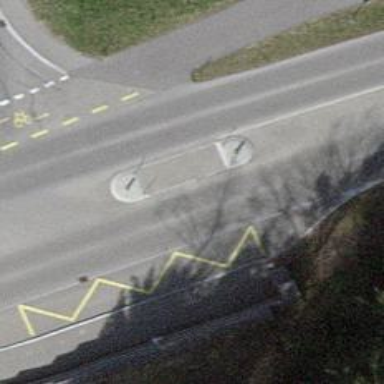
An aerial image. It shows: Bus stop equipped with public transport stop position.